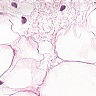
Metastatic tissue present: no